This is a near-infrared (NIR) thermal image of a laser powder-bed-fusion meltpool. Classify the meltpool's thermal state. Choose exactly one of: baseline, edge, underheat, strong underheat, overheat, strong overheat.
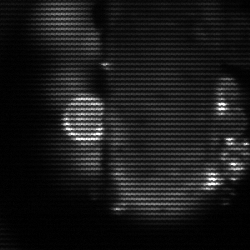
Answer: strong underheat